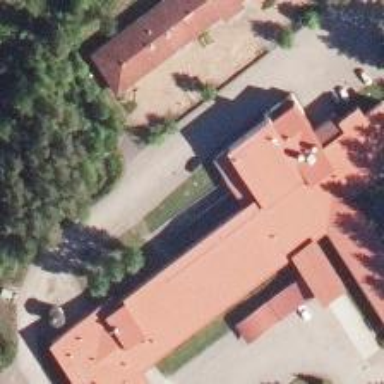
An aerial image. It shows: Red-roofed high school building.